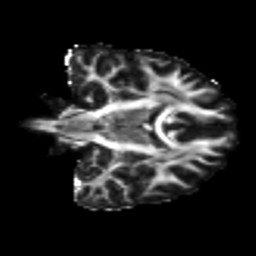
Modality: FA
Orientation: coronal
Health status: ill
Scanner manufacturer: siemens
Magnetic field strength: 3 T
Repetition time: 6.7 s
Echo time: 0.1 s